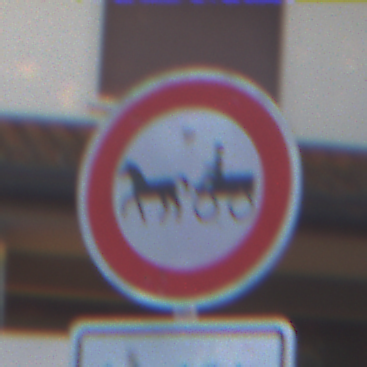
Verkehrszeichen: VerbotGespannfuhrwerke
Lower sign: ZeitangabenOhneBeschraenkungAufWochentage1
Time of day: SunriseSunset
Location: Outdoor (Urban)
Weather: Clear
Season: NotSpecified
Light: Natural